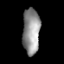
Tissue: lung
Cell type: T cells
Senescence score: 0.163
Nuclear area (px): 772
Mean DAPI intensity: 146.803